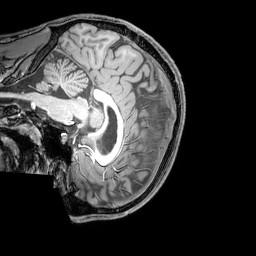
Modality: T1w
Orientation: sagittal
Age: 21
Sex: male
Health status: healthy
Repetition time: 0.081 s
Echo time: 0.037 s